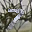
Label: 7